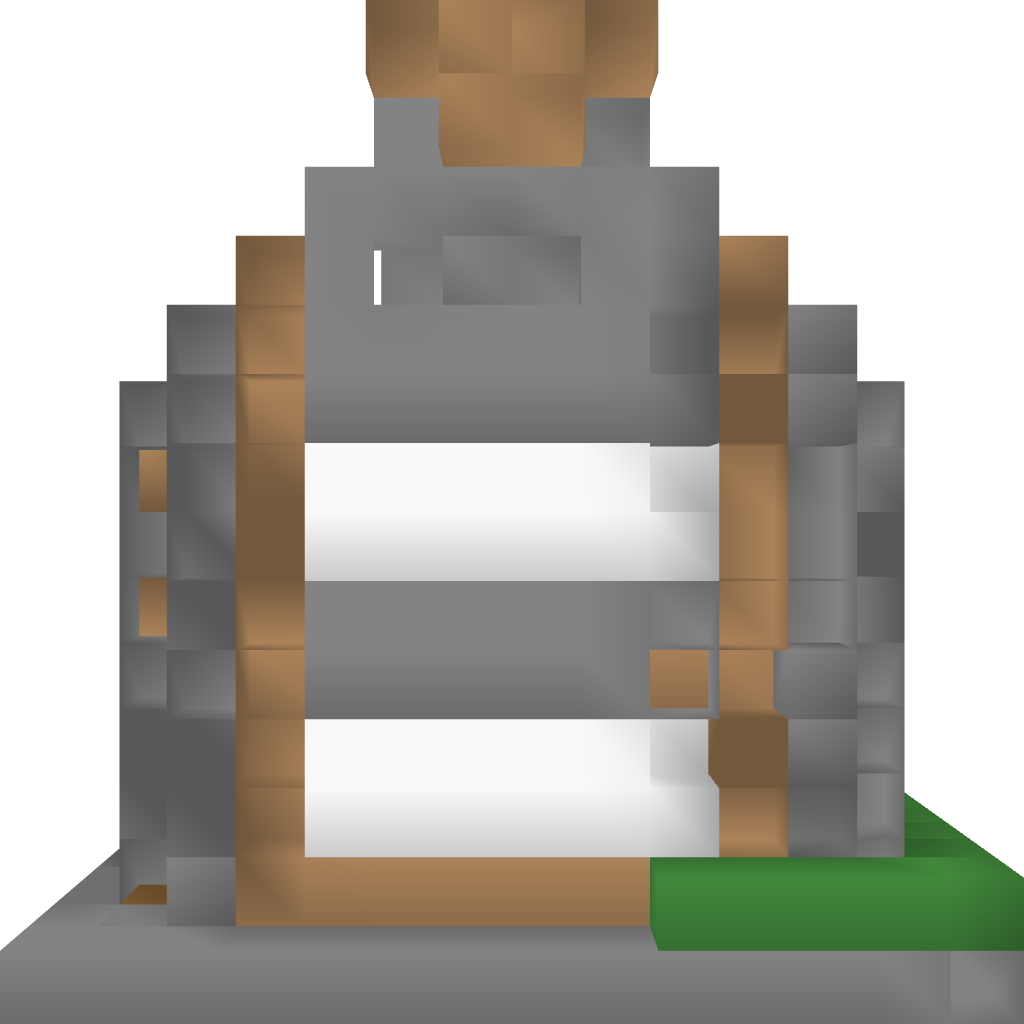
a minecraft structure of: Medieval Style House IV